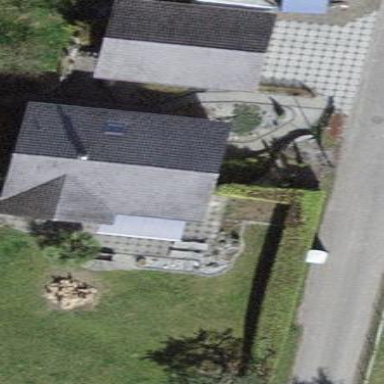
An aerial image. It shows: Simple and straightforward house.